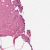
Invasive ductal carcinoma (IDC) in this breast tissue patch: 0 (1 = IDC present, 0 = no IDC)